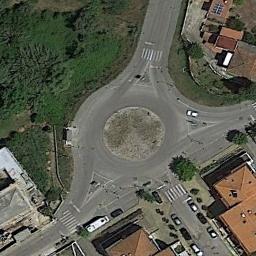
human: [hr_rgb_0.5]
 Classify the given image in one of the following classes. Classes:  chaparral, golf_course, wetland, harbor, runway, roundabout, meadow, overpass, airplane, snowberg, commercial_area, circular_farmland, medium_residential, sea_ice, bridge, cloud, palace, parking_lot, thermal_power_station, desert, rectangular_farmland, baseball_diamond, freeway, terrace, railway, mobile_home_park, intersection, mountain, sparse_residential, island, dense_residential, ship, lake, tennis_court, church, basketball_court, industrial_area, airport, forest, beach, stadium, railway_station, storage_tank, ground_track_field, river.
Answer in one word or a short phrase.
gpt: roundabout